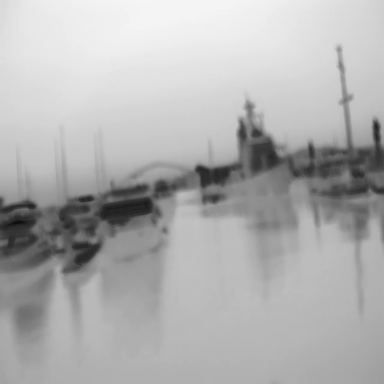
There is a warship in the infrared image.